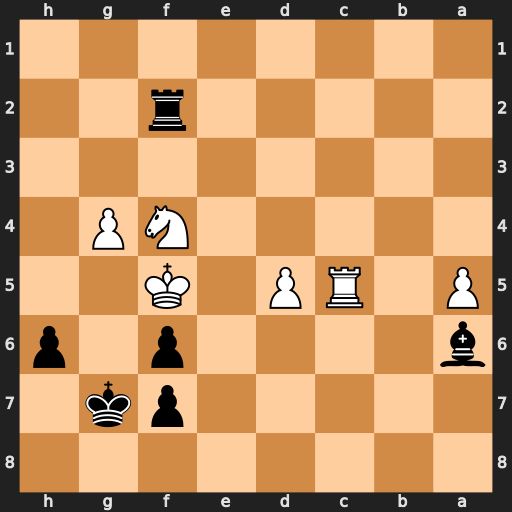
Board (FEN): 8/5pk1/b4p1p/P1RP1K2/5NP1/8/5r2/8
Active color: b
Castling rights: -
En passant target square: -
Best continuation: Bd3#